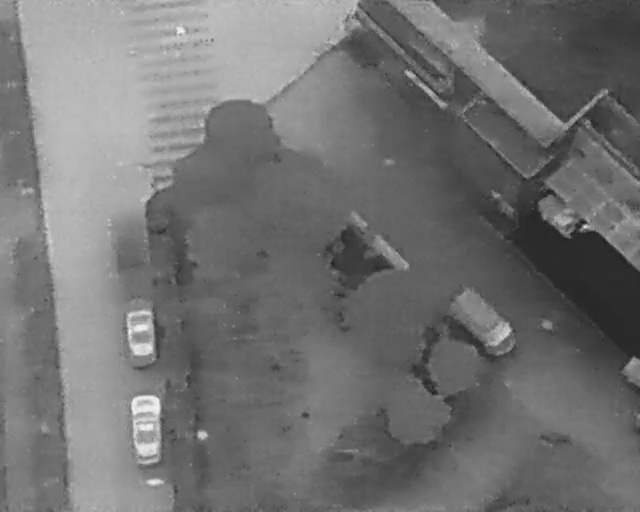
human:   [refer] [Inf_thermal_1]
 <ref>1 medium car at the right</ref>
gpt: <box>[[69, 59, 81, 66, 135]]</box>

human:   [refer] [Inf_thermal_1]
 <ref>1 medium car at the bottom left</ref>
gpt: <box>[[17, 80, 28, 87, 2]]</box>